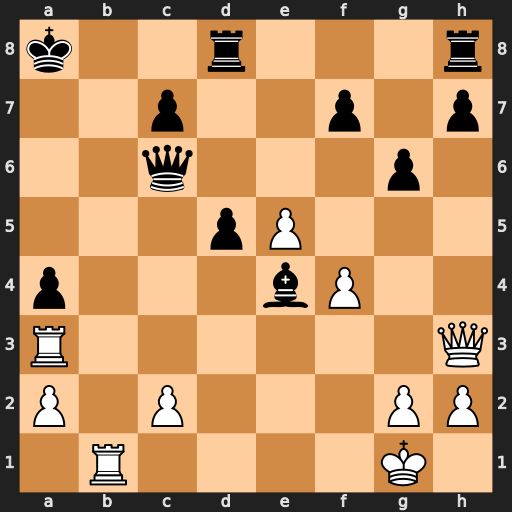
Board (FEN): k2r3r/2p2p1p/2q3p1/3pP3/p3bP2/R6Q/P1P3PP/1R4K1
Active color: w
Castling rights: -
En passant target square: -
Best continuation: Qc3 Qa6 Rb4